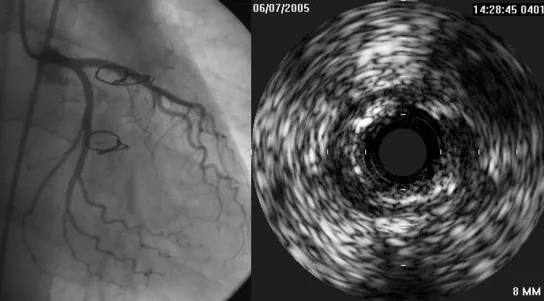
Graft coronary artery imaging- appearance by angiography and intravascular ultrasound 1 month after follow-up. Excellent angiographic result demonstrating concordance with the pre-transplant potential donor stress echo (no inducible ischemia). The left panel shows angiogram obtained on the transplanted heart 1 month after engraftment. Angiographic imaging of the midportion of the LAD only shows minor lumen irregularities within the vessel. The right panel shows intravascular ultrasound images obtained in the same coronary segment. (images from Prof Claudio Rapezzi and Dr Carlo Magelli, responsible of the Clinical Heart Transplant Program, University Cardiology Division, S. Orsola Hospital, Bologna, Italy).
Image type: radiology (ultrasound)